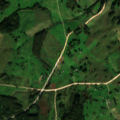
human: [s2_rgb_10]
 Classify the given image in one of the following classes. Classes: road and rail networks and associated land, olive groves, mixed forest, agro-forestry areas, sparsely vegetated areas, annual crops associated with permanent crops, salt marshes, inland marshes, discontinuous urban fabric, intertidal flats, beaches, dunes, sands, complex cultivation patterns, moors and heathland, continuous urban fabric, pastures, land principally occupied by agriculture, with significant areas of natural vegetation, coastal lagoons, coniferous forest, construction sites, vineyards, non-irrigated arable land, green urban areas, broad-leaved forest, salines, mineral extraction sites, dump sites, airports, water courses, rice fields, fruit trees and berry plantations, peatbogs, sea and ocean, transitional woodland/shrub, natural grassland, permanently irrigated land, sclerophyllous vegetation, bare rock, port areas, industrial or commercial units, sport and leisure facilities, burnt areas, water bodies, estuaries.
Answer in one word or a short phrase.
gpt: non-irrigated arable land, pastures, complex cultivation patterns, land principally occupied by agriculture, with significant areas of natural vegetation, broad-leaved forest, mixed forest